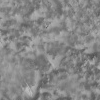
Atmospheric dust classification: not_dusty